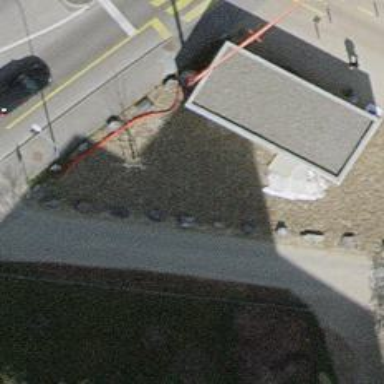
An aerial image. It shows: Service building.